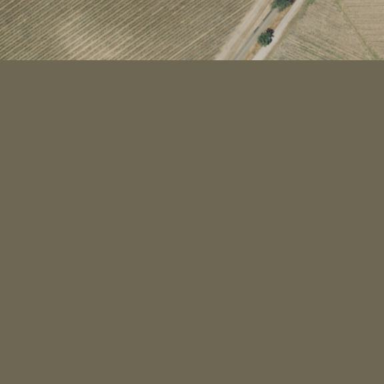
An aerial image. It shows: Vineyard with grape crops.